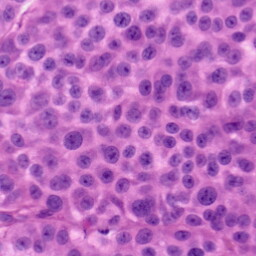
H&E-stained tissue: Skin